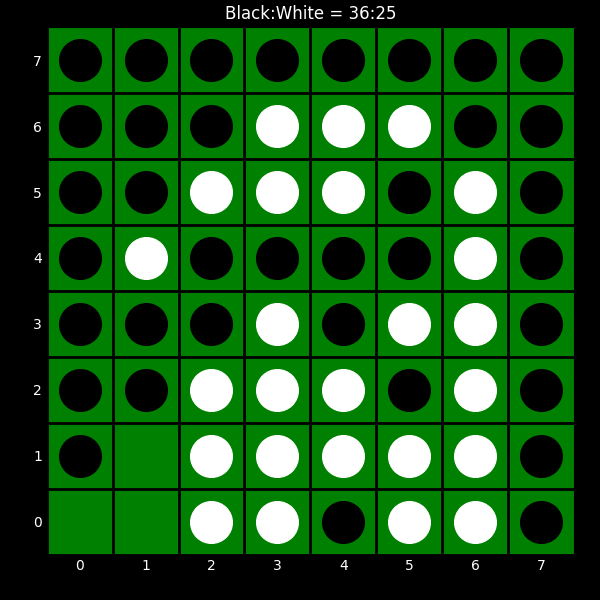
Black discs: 36
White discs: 25